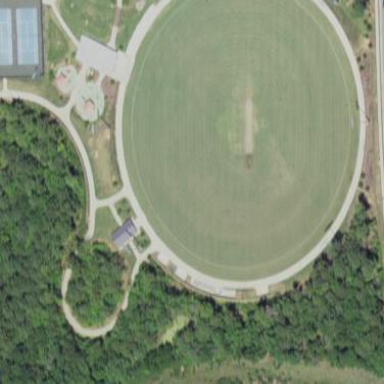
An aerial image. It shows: Grass pitch designated for cricket.